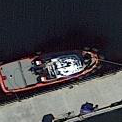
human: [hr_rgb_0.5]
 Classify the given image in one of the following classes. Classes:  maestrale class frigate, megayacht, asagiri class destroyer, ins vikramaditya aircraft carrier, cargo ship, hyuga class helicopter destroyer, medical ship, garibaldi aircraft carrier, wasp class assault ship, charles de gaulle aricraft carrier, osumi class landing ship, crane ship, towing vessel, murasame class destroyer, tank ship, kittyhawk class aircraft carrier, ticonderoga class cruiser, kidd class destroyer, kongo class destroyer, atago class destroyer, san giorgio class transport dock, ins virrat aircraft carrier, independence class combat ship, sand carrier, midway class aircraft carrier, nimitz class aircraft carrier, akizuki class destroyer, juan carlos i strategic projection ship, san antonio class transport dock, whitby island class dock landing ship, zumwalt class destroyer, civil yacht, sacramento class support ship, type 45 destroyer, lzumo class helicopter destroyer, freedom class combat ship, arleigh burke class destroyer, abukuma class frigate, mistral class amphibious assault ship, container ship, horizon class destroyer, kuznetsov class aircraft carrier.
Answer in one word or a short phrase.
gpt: Towing vessel